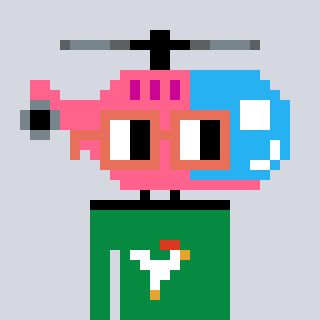
a pixel art character with square orange glasses, a helicopter-shaped head and a green-colored body on a cool background